Interaction volume radius: 5 \u00c5
Interaction volume height: 35 \u00c5
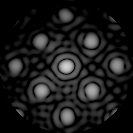
Disorder parameter: 0.1724